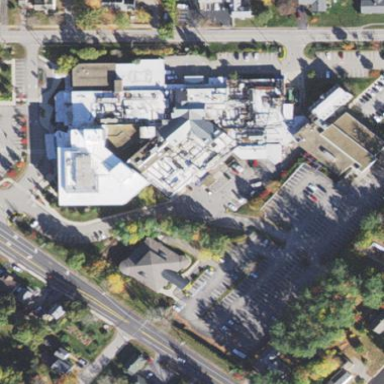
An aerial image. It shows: Healthcare facility identified as hospital.